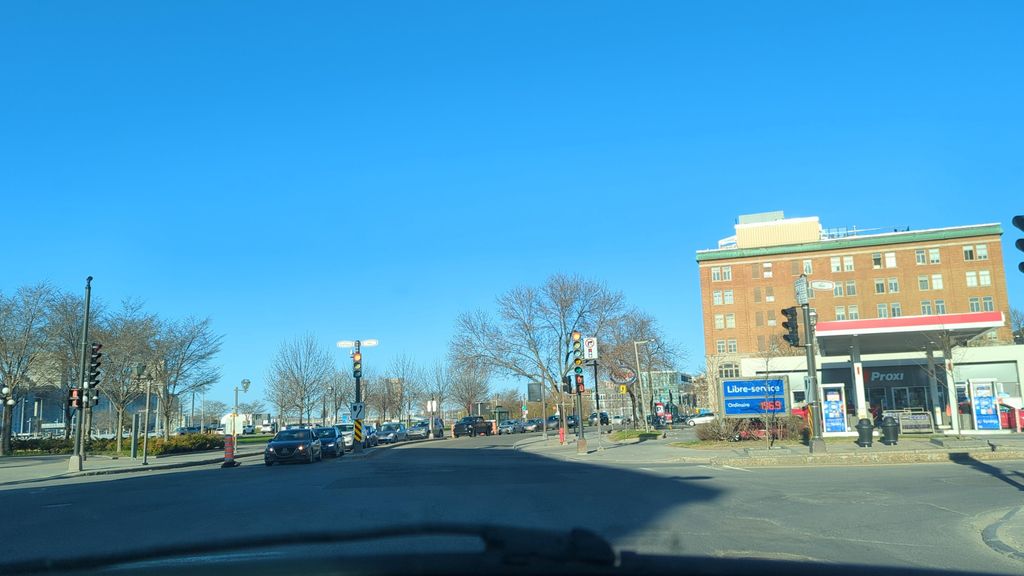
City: quebec_city